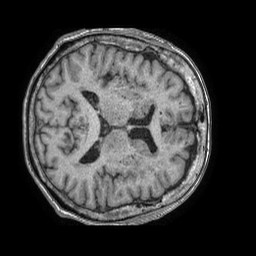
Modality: T1w
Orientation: axial
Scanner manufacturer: philips
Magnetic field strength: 1.5 T
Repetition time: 0.00758 s
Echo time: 0.003451 s